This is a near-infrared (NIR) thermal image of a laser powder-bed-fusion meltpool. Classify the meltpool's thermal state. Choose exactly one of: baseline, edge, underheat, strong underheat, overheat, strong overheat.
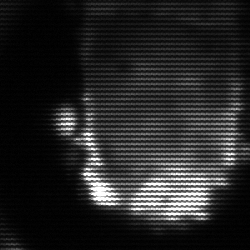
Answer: baseline